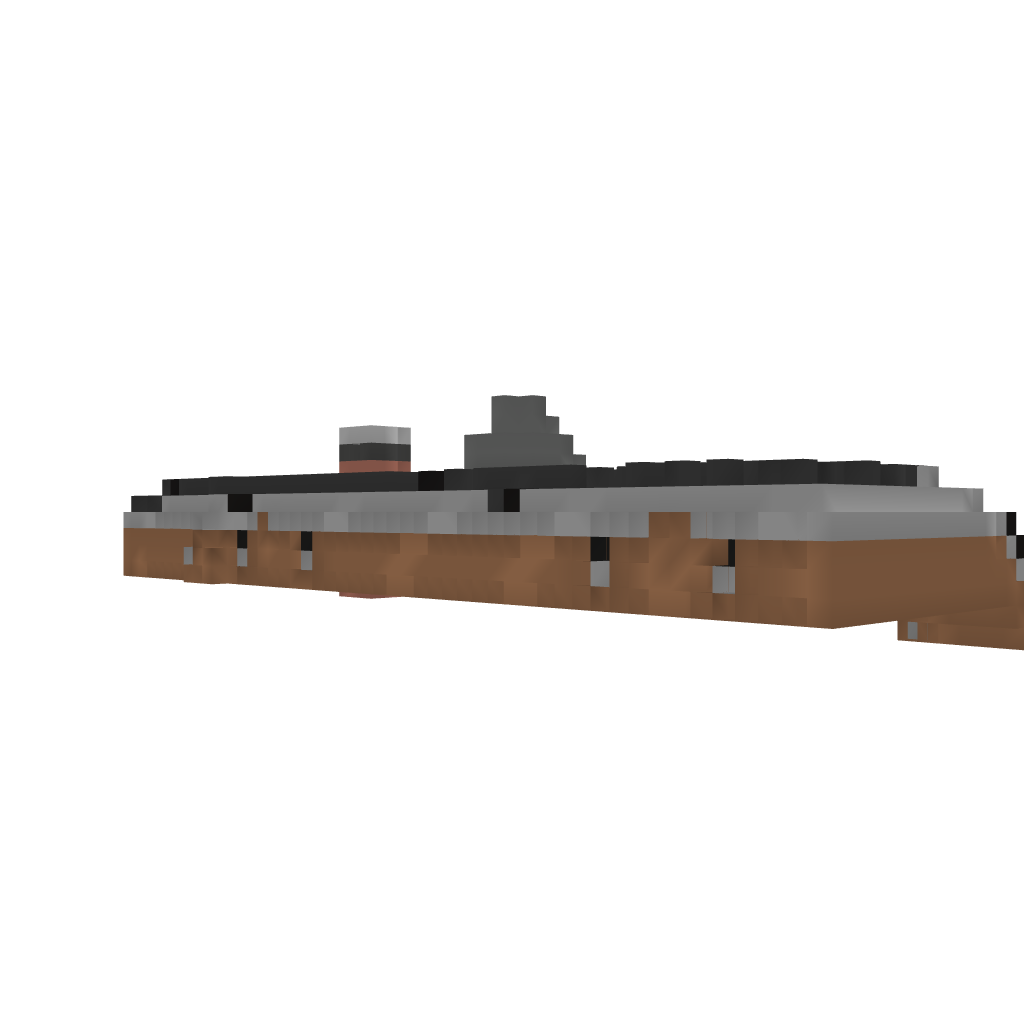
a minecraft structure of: Bagend Hobbit Hole